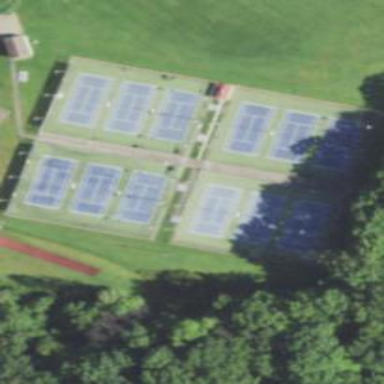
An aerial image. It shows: Tennis court on pitch.